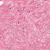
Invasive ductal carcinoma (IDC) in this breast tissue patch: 0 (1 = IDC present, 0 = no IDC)